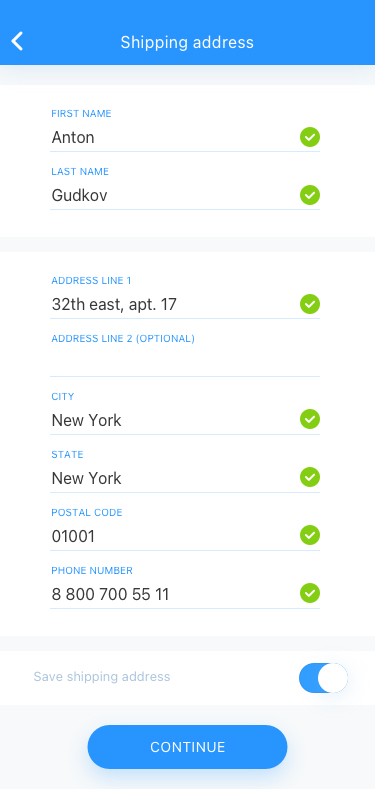
Text in this UI design:
Save shipping address